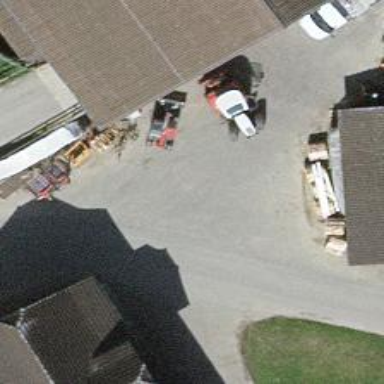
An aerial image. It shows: Farm.